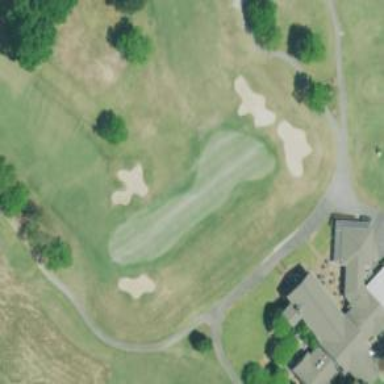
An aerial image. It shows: View of golf hole.